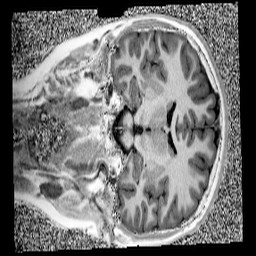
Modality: UNIT1
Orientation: coronal
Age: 10
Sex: male
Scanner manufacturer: siemens
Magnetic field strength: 3 T
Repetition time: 4 s
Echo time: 0.00299 s